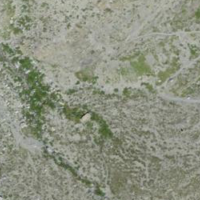
EUNIS habitat code: 48
Species observed at this site:
Pyrrhocorax graculus